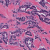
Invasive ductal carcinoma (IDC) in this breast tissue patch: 1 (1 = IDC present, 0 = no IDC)